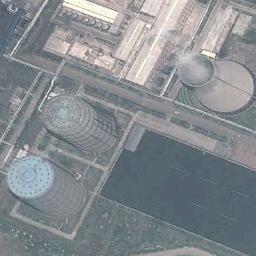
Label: thermal_power_station